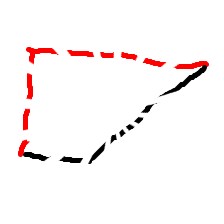
Shape: trapezoid